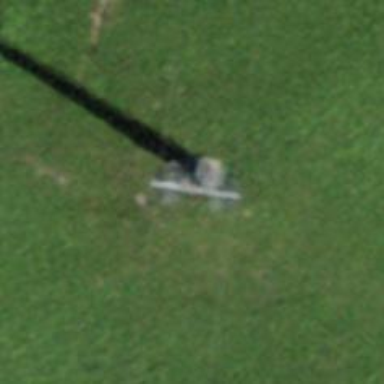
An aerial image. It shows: Pylon used for aerialway.